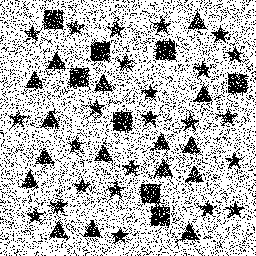
Squares: 8
Triangles: 16
Stars: 24
Total shapes: 48